Field crop: tomato
Growth stage: 1
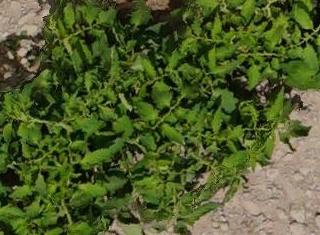
Species: tomato